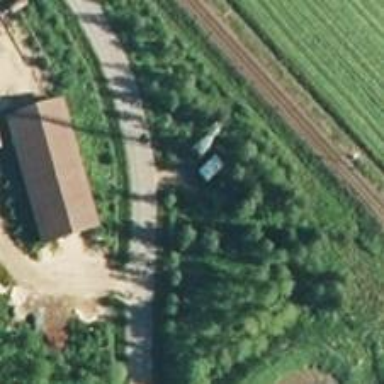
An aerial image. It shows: Mast tower used for communication.